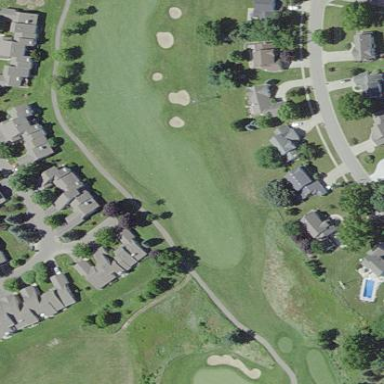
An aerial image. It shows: Golf fairway surrounded by grass.